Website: walmart
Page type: cart
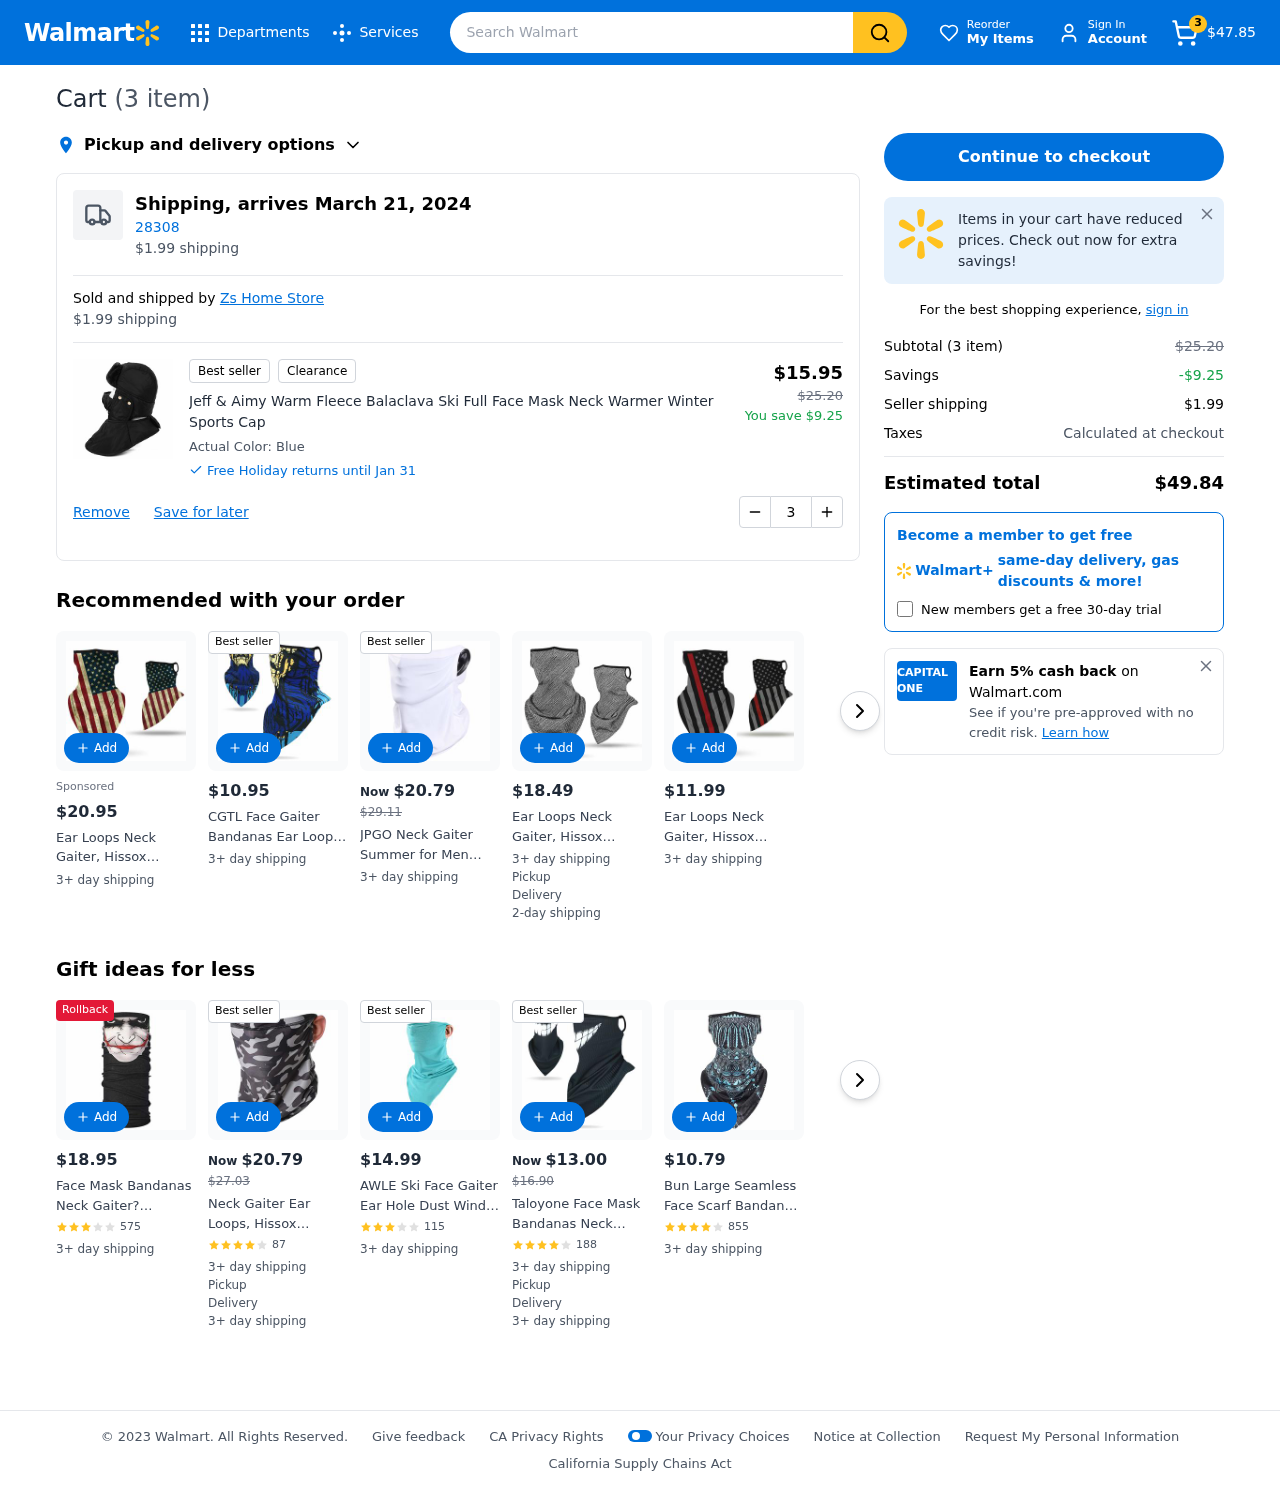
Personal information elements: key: PII_POSTCODE
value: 28308
Product elements: key: PRODUCT1_NAME
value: Jeff & Aimy Warm Fleece Balaclava Ski Full Face Mask Neck Warmer Winter Sports Cap
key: PRODUCT1_PRICE
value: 15.95
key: PRODUCT1_QUANTITY
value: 3
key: PRODUCT1_ORIGINAL_PRICE
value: $25.20
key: PRODUCT1_SAVINGS
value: $9.25
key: PRODUCT1_SAVINGS
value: -$9.25
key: PRODUCT2_PRICE
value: $20.95
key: PRODUCT2_NAME
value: Ear Loops Neck Gaiter, Hissox Womens Mens Face Scarf Shield Bandana Ear Loops Dust UV Balaclava Outd
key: PRODUCT3_PRICE
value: $10.95
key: PRODUCT3_NAME
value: CGTL Face Gaiter Bandanas Ear Loops Ice Dacron Seamless Headband Scarf Headwear Dust Wind UV Protect
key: PRODUCT4_PRICE
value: $20.79
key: PRODUCT4_ORIGINAL_PRICE
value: $29.11
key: PRODUCT4_NAME
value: JPGO Neck Gaiter Summer for Men Women Face Cover Seamless Bandana Ear Loops Cycling Scarf Balaclava
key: PRODUCT5_PRICE
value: $18.49
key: PRODUCT5_NAME
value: Ear Loops Neck Gaiter, Hissox Womens Mens Face Scarf Shield Bandana Ear Loops Dust UV Balaclava Outd
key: PRODUCT6_PRICE
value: $11.99
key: PRODUCT6_NAME
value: Ear Loops Neck Gaiter, Hissox Womens Mens Face Scarf Shield Bandana Ear Loops Dust UV Balaclava Outd
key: PRODUCT7_PRICE
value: $18.95
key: PRODUCT7_NAME
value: Face Mask Bandanas Neck Gaiter?Taloyone Face Balaclava Non Slip Light Cool Breathable for Sun Wind D
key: PRODUCT7_NUM_RATINGS
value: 575
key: PRODUCT8_PRICE
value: $20.79
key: PRODUCT8_ORIGINAL_PRICE
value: $27.03
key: PRODUCT8_NAME
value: Neck Gaiter Ear Loops, Hissox Summer Cool Breathable Lightweight Balaclava Bandana Headwear Face Cov
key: PRODUCT8_NUM_RATINGS
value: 87
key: PRODUCT9_PRICE
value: $14.99
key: PRODUCT9_NAME
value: AWLE Ski Face Gaiter Ear Hole Dust Wind Super Soft Triangle Balaclava Bandanas Face Scarf Elastic Tr
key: PRODUCT9_NUM_RATINGS
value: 115
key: PRODUCT10_PRICE
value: $13.00
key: PRODUCT10_ORIGINAL_PRICE
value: $16.90
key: PRODUCT10_NAME
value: Taloyone Face Mask Bandanas Neck Gaiter Ear Loops Face Balaclava Non Slip Light Cool Breathable Band
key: PRODUCT10_NUM_RATINGS
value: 188
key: PRODUCT11_PRICE
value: $10.79
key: PRODUCT11_NAME
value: Bun Large Seamless Face Scarf Bandana with Ear Loops Balaclava Neck Gaiter for Outdoor Sport, 1 Pack
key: PRODUCT11_NUM_RATINGS
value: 855
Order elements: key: ORDER_NUM_ITEMS
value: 3
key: ORDER_NUM_ITEMS
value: (3 item)
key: ORDER_SUBTOTAL
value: $47.85
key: ORDER_DELIVERY_DATE
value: Shipping, arrives March 21, 2024
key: ORDER_SHIPPING_COST
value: $1.99
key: ORDER_TOTAL
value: $49.84
Search elements: key: HEADER_SEARCH
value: Search Walmart